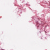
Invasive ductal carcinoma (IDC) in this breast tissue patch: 0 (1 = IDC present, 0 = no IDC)